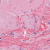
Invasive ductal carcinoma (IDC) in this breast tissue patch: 1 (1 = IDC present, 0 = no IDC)